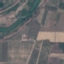
Label: PermanentCrop